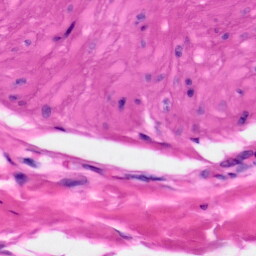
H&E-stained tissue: Skin